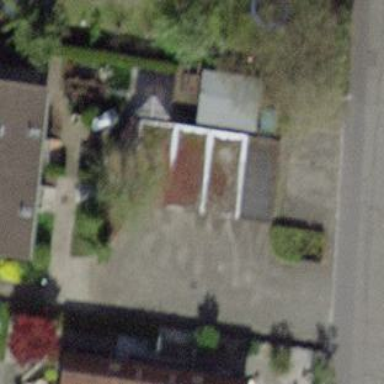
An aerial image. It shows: Group of garages.